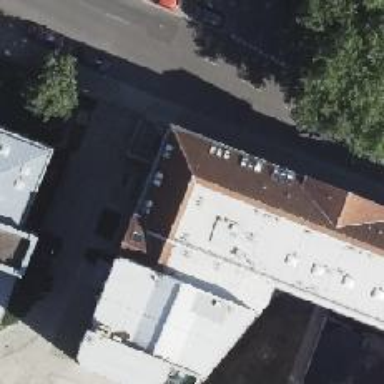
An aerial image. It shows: Building with ridged roof.